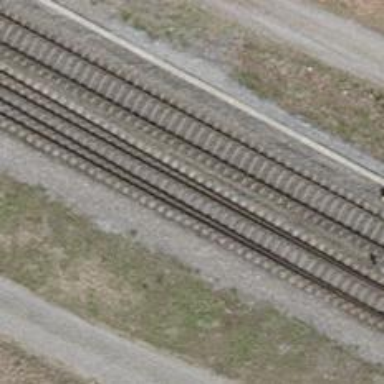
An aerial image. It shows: Railway switch.